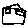
Label: house